Interaction volume radius: 5 \u00c5
Interaction volume height: 30 \u00c5
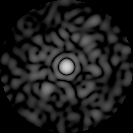
Disorder parameter: 0.8592